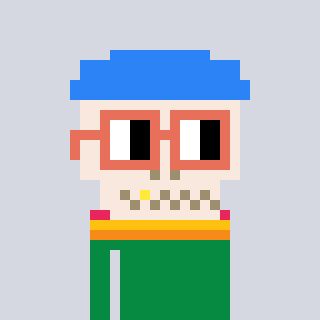
a pixel art character with square orange glasses, a skeleton-hat-shaped head and a green-colored body on a cool background